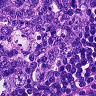
Metastatic tissue present: no